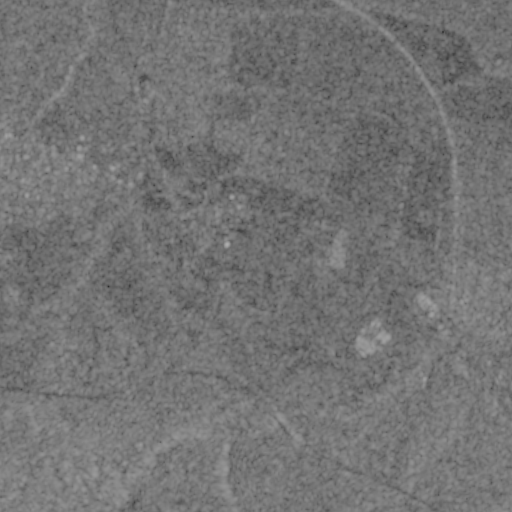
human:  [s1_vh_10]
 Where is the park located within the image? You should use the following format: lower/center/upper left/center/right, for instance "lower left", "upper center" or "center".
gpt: The park is located in the center left of the image.
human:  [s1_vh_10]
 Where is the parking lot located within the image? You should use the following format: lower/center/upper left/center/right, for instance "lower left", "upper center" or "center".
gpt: The parking lot is located in the lower right of the image.
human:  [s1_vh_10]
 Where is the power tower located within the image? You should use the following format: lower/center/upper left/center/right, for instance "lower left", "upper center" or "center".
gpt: The power tower is located in the lower left of the image.
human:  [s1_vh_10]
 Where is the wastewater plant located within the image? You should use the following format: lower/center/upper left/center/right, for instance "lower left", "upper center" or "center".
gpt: The wastewater plant is located in the lower right of the image.
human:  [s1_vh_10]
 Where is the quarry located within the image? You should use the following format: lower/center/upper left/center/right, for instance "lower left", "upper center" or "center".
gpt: There is no quarry in the image.

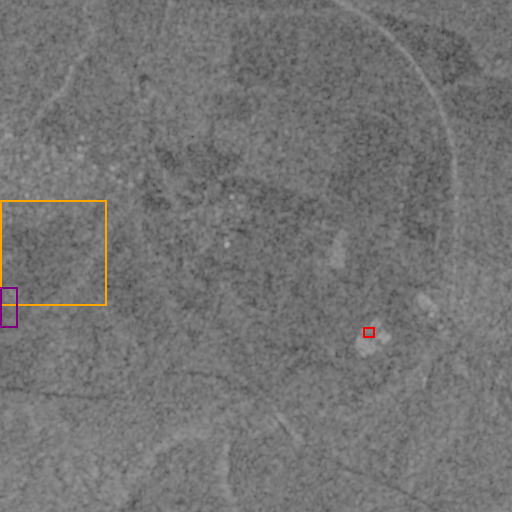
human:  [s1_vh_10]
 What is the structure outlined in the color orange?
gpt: The structure outlined in orange is a crop field.
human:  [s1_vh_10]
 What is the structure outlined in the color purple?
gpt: The structure outlined in purple is a park.
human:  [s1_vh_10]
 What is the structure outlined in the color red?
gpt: The structure outlined in red is a parking lot.
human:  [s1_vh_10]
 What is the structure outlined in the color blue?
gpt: There is no blue outline.